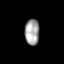
Tissue: lung
Cell type: Epithelial cells
Senescence score: 0.1461
Nuclear area (px): 371
Mean DAPI intensity: 162.852